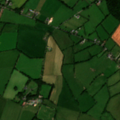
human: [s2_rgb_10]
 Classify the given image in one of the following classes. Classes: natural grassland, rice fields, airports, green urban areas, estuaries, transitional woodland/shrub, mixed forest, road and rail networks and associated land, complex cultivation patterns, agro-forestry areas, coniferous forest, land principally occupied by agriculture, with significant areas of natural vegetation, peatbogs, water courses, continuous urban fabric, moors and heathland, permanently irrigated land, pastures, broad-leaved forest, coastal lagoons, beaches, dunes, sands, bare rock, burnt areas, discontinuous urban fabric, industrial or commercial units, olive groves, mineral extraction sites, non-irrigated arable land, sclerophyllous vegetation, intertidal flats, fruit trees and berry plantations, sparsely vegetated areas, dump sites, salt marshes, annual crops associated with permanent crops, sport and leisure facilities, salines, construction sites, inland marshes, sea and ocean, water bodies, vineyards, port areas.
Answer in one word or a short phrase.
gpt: non-irrigated arable land, pastures